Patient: sex F, age 62
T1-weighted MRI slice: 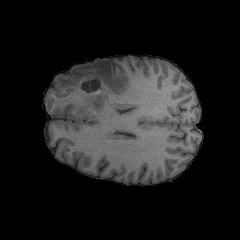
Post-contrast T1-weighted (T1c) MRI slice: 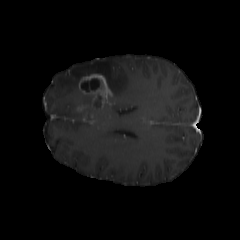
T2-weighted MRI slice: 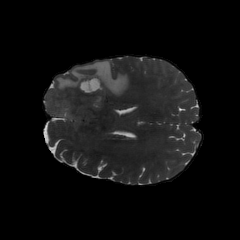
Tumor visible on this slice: yes
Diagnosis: Glioblastoma, IDH-wildtype
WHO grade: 4